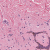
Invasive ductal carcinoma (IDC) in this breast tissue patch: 0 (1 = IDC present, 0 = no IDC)